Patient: sex F, age 71
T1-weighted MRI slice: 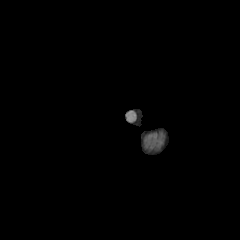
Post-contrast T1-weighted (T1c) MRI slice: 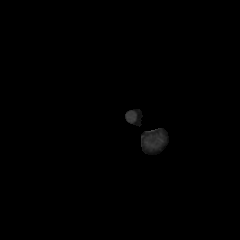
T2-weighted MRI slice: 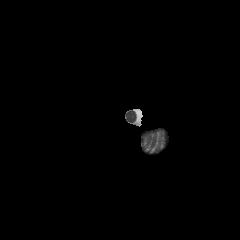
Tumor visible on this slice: no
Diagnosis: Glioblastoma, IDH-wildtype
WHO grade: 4